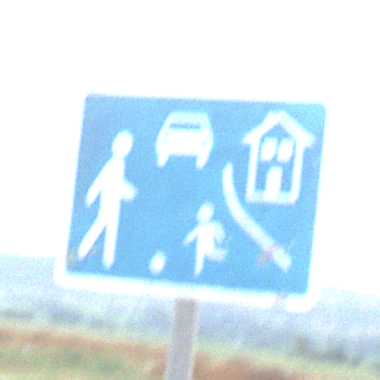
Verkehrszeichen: BeginnVerkehrsberuhigterBereich
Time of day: MorningAfternoon
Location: Outdoor (RoadRail)
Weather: PartlyCloudy
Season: NotSpecified
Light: Natural